Question: I'm coding a simple shift register using if else block. I noticed that the else block works as it should when the control signal is 'control = 2'b00' (meaning it retains the default vale) but when I give the control value 'control = 2'b11' it starts shifting to the right, which is not what I want.
Why does the else block work selectively? Even when both 'control = 2'b00' and 'control = 2'b11' fall in the else case?
Code and screenshot below:
'''
module shift(
input clock,
input reset,
input [1:0] control,
input in,
output [7:0] out
);
reg [7:0] r_reg, r_next; //a 7 bit shift register which will be output as is, this can be changed to any size
always @ (posedge clock or posedge reset)
begin
if(reset)
r_reg <= 0;
else
r_reg <= r_next;
end
always @ (*)
begin
if(control[0]) //shift right
r_next = {in, r_reg[7:1]};
else if(control[1]) //shift left
r_next = {r_reg[6:0], in};
else
r_next = r_reg; //default state stays the same
end
assign out = r_reg;
endmodule
'''

EDIT:
'''
if(right) //shift right
r_next = {in, r_reg[7:1]};
else if(left) //shift left
r_next = {r_reg[6:0], in};
else if((~right & ~left) || (right & left))
r_next = r_reg; //default state stays the same
'''
The above did not work either.. But I fixed it with case.
'''
case(control)
2'b01: r_next = {in, r_reg[7:1]};
2'b10: r_next = {r_reg[6:0], in};
default: r_next = r_reg;
'''
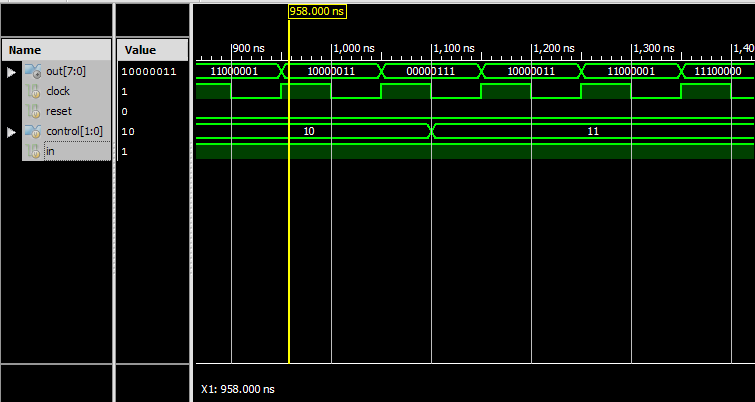
Answer: Very simple: It doesn't fall in the else case at all.
Your first condition looks only at the low bit (matches b'd1), therefore both b'01 and b'11 shift right.